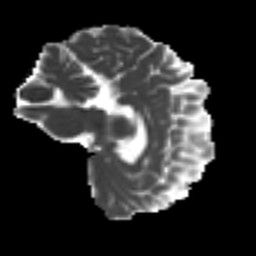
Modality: MD
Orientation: sagittal
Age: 29
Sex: female
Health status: ill
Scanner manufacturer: siemens
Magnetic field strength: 3 T
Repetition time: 6.5 s
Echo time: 0.062 s